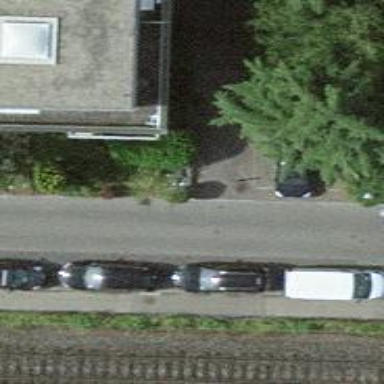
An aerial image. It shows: Residential road with separate asphalt sidewalk.